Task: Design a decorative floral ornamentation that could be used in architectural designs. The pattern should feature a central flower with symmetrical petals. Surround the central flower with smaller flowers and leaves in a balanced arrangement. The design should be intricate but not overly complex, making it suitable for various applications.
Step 1221:
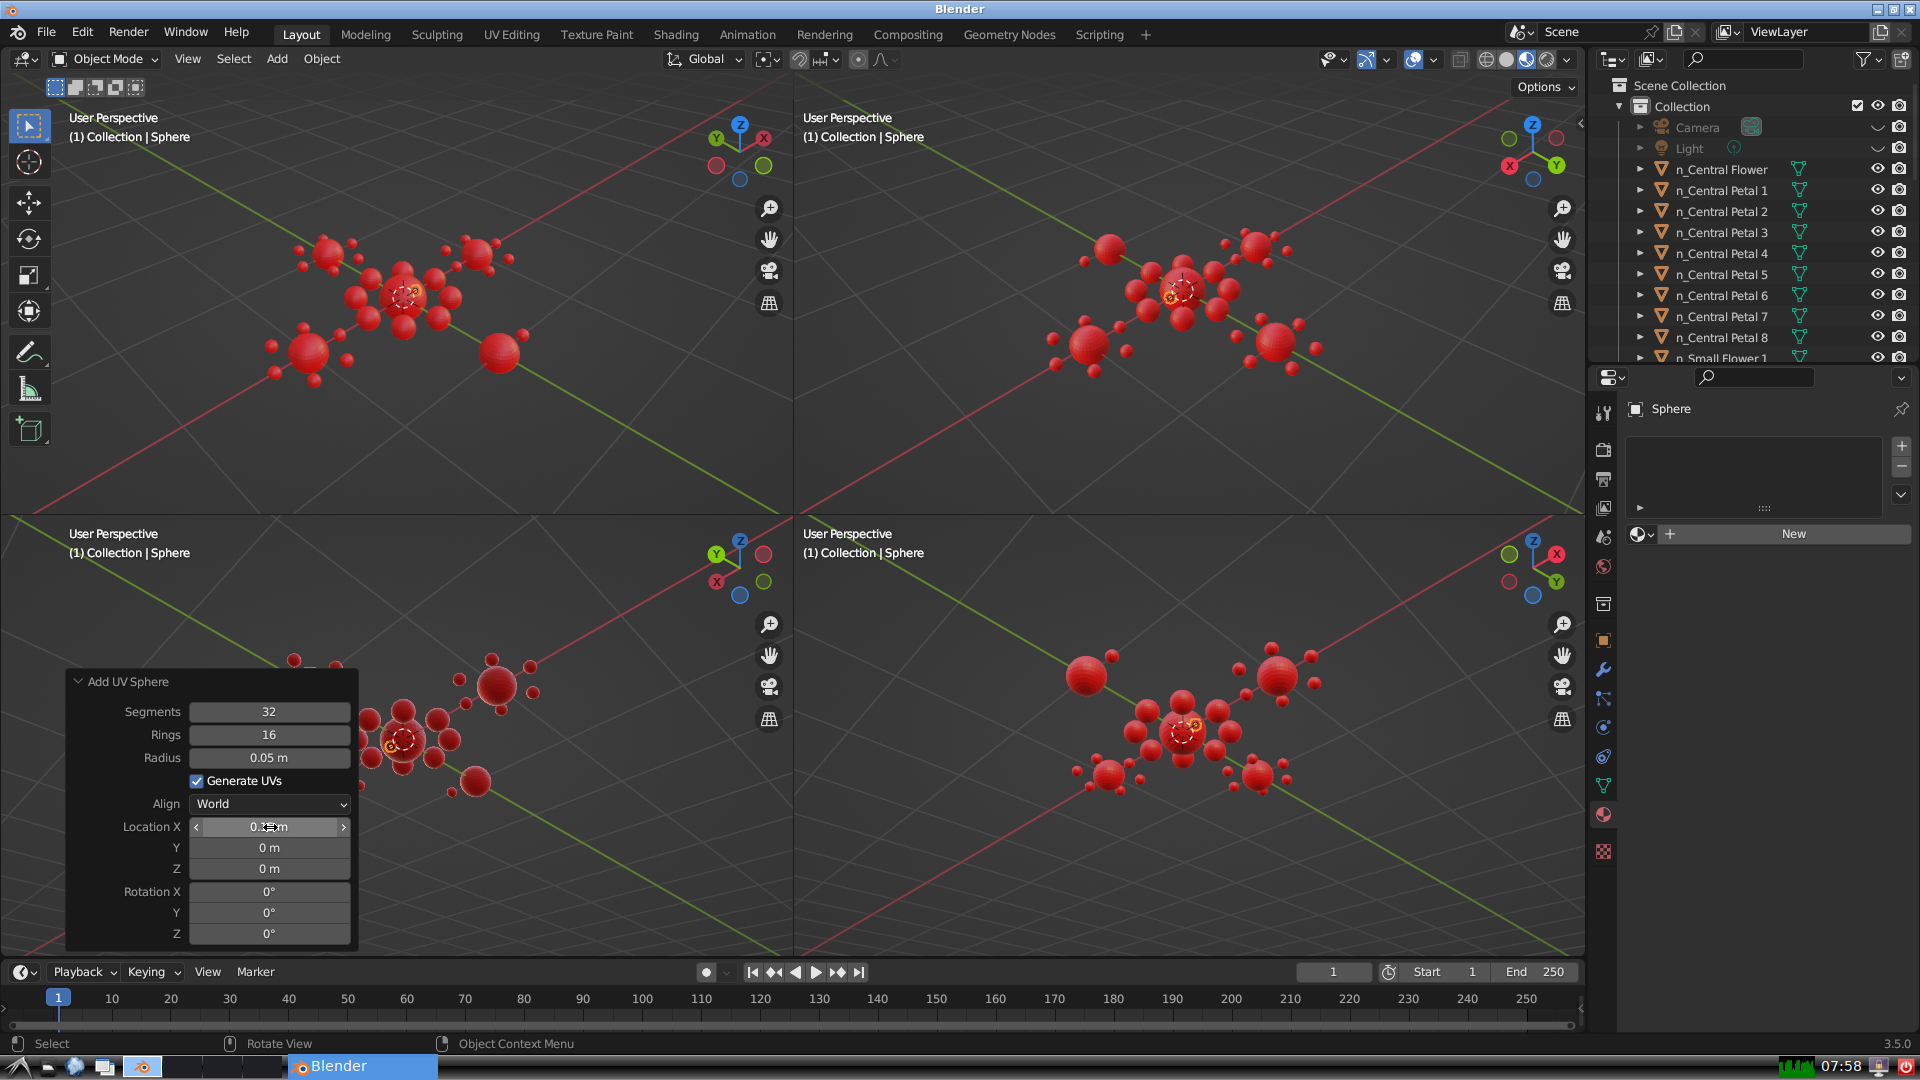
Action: {"mouse_move": [270, 849]}